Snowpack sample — Loveland Pass, Silver Plume, Colorado, USA (2/11/26, 12:00 PM MST)
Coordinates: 39.663, -105.886
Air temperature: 35 °F
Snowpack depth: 82 cm
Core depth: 20 cm
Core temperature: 17.6 °F
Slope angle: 13°, slope face: 12°
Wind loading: high
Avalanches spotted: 1
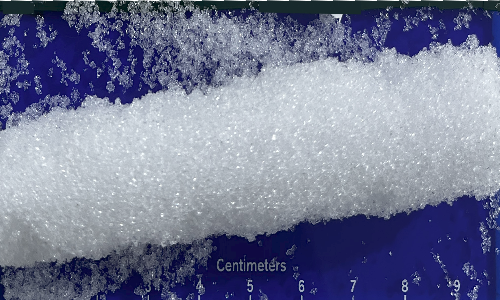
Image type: core
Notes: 1 small avalanche spotted on the north side of the bowl, lots of wind loading